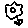
Label: flower